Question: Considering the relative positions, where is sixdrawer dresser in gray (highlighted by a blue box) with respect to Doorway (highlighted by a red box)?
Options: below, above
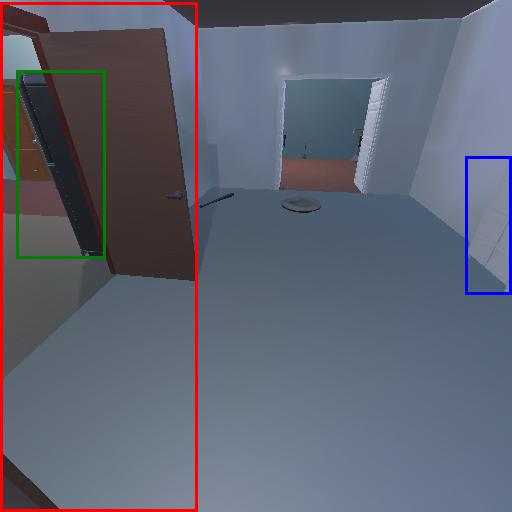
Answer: below